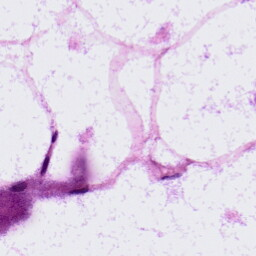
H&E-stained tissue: LymphNode